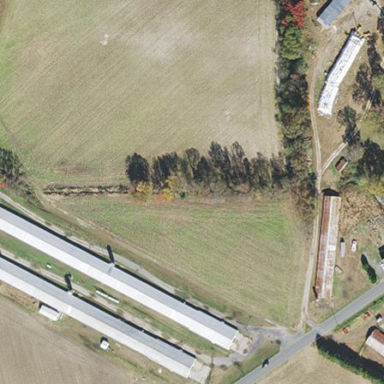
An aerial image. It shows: Poultry house building.